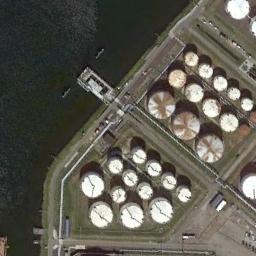
Label: storage tanks